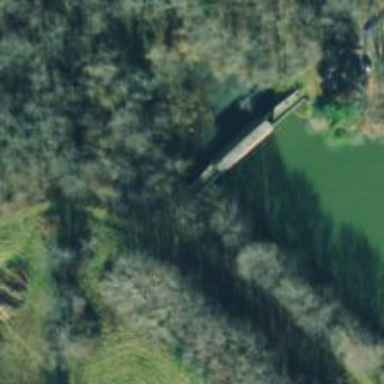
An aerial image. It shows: Footway bridge.